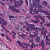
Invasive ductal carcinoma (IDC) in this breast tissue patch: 0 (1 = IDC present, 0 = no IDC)